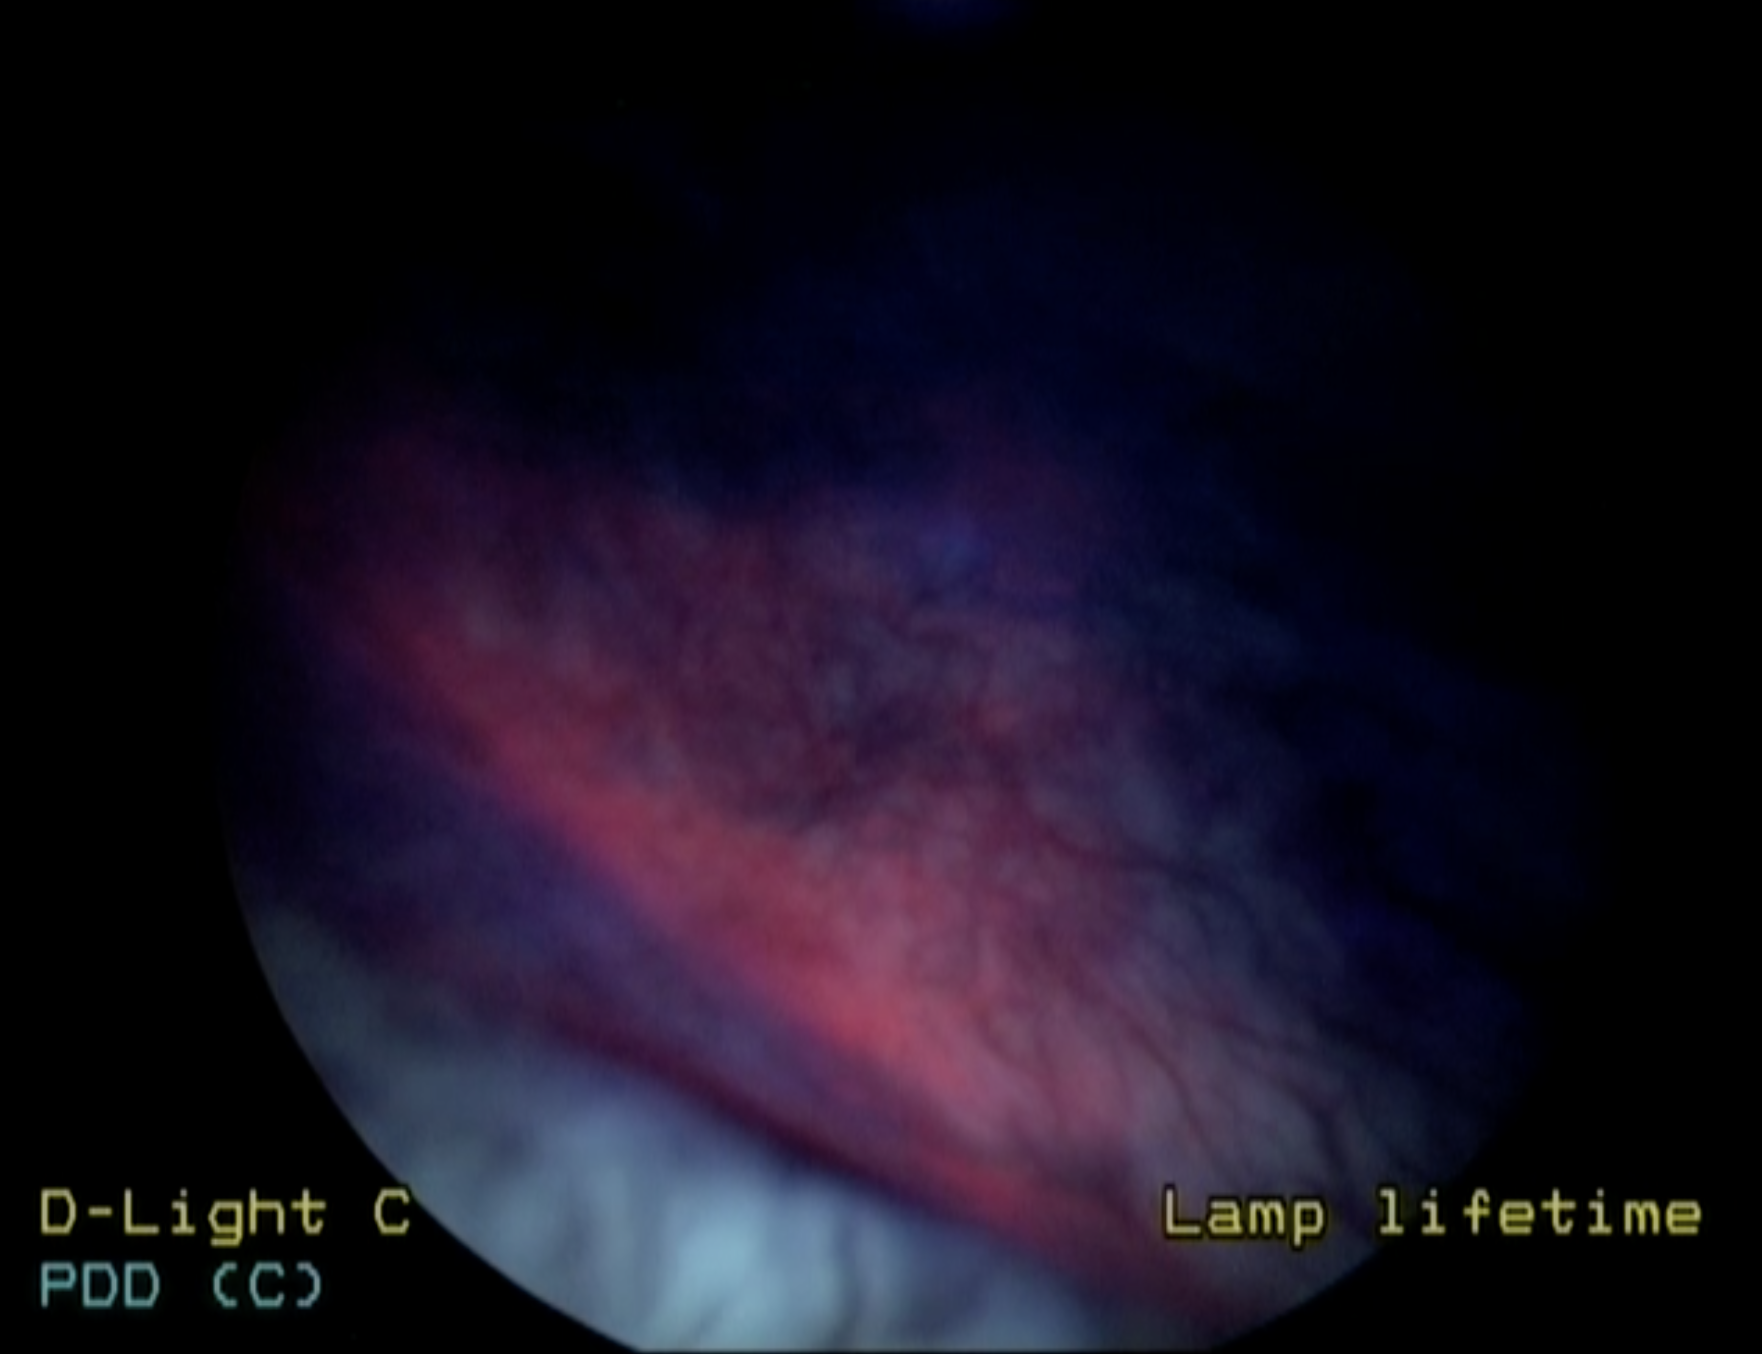
Modality: BLC
Class: Malignant
Subclass: CIS
Lesion: L1
Stage: Tis
Morphology: Non-papillary
Bladder cancer association: Yes